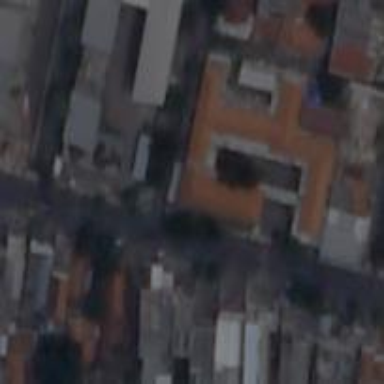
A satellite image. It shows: School building.